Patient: sex F, age 66
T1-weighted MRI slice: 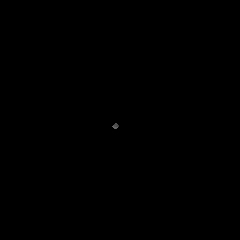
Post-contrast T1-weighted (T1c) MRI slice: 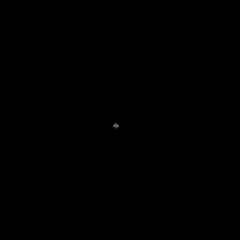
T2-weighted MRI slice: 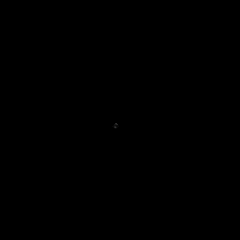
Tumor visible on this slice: no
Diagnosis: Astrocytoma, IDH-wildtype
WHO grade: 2